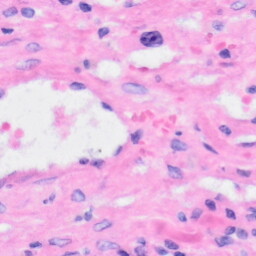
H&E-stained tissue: Liver